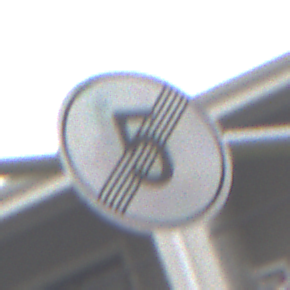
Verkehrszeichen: EndeGeschwindigkeit5
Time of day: Midday
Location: Outdoor (Urban)
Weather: Overcast
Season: NotSpecified
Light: Natural